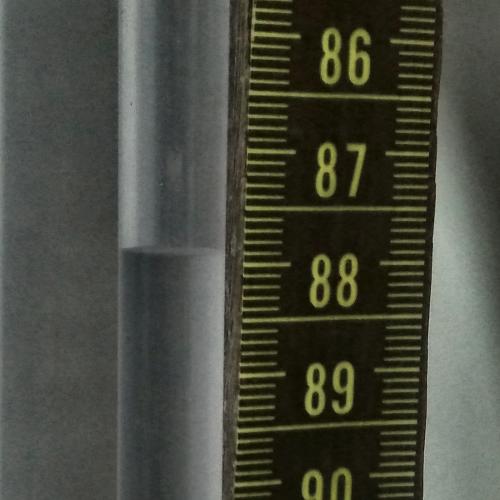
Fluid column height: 87.9 cm